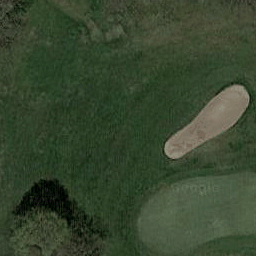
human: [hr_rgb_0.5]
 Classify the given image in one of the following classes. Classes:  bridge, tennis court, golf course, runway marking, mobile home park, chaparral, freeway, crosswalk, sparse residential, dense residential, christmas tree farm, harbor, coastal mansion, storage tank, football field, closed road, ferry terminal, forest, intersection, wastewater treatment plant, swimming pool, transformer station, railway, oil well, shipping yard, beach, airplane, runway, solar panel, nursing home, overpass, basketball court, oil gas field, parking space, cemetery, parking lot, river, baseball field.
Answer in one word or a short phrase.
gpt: golf course